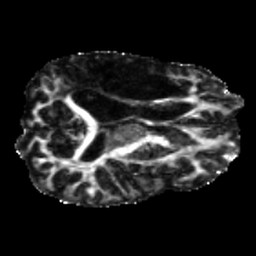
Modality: FA
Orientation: axial
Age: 41
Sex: male
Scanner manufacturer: siemens
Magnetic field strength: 3 T
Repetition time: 5.25 s
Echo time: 0.08 s